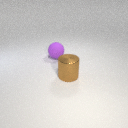
large brown metal cylinder to the right of large purple rubber sphere